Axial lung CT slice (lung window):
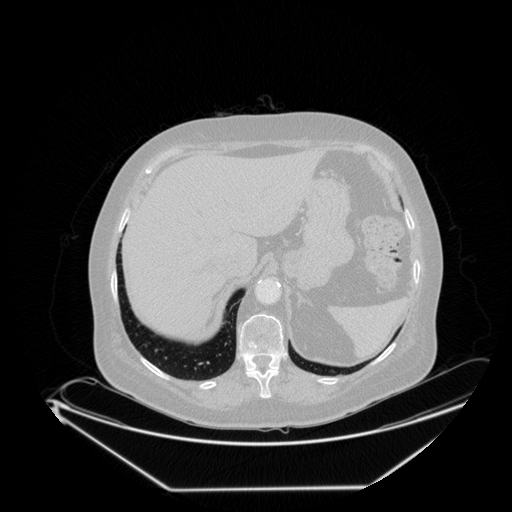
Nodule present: no